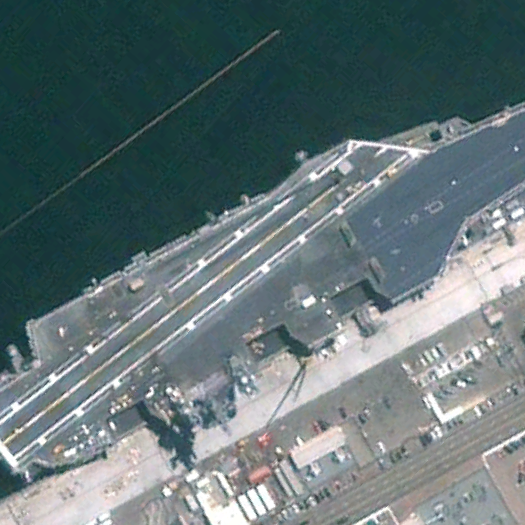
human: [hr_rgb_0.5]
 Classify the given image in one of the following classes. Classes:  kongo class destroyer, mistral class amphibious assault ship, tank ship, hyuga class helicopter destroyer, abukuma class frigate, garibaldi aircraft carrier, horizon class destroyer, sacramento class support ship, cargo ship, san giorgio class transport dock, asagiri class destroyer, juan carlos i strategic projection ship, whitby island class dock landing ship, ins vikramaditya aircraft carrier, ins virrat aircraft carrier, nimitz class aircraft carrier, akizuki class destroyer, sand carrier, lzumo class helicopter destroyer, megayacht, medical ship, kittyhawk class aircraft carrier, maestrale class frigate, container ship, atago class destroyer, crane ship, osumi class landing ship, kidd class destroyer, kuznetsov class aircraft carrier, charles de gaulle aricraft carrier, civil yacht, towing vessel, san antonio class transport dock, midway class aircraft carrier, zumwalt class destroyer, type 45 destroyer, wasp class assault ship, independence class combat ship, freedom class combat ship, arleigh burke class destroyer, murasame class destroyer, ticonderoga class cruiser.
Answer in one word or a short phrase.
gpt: Nimitz class aircraft carrier